You are looking at the short-time Fourier spectrogram of a rotating shaft's vibration signal. Determine the machine's mechanical condition. Answer with exactly one of: normal, misalignment, unbalance, looseness.
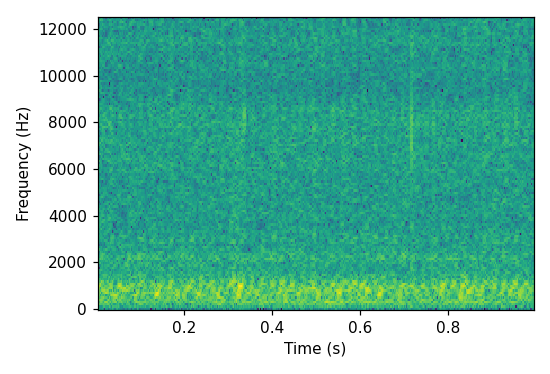
Answer: normal